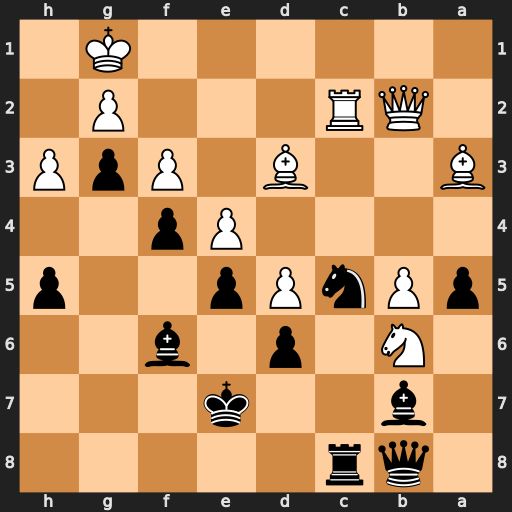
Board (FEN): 1qr5/1b2k3/1N1p1b2/pPnPp2p/4Pp2/B2B1PpP/1QR3P1/6K1
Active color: b
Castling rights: -
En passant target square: -
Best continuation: Nxd3 Nxc8+ Bxc8 Qc3 Qb6+ Kf1 Bd7 Qc7 Qxb5